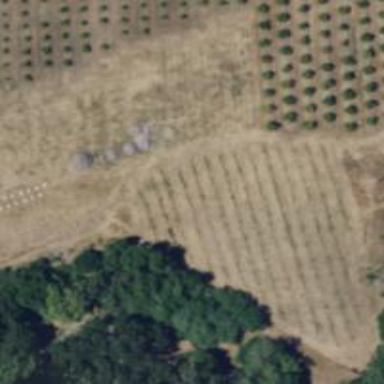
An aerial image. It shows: Orchard.